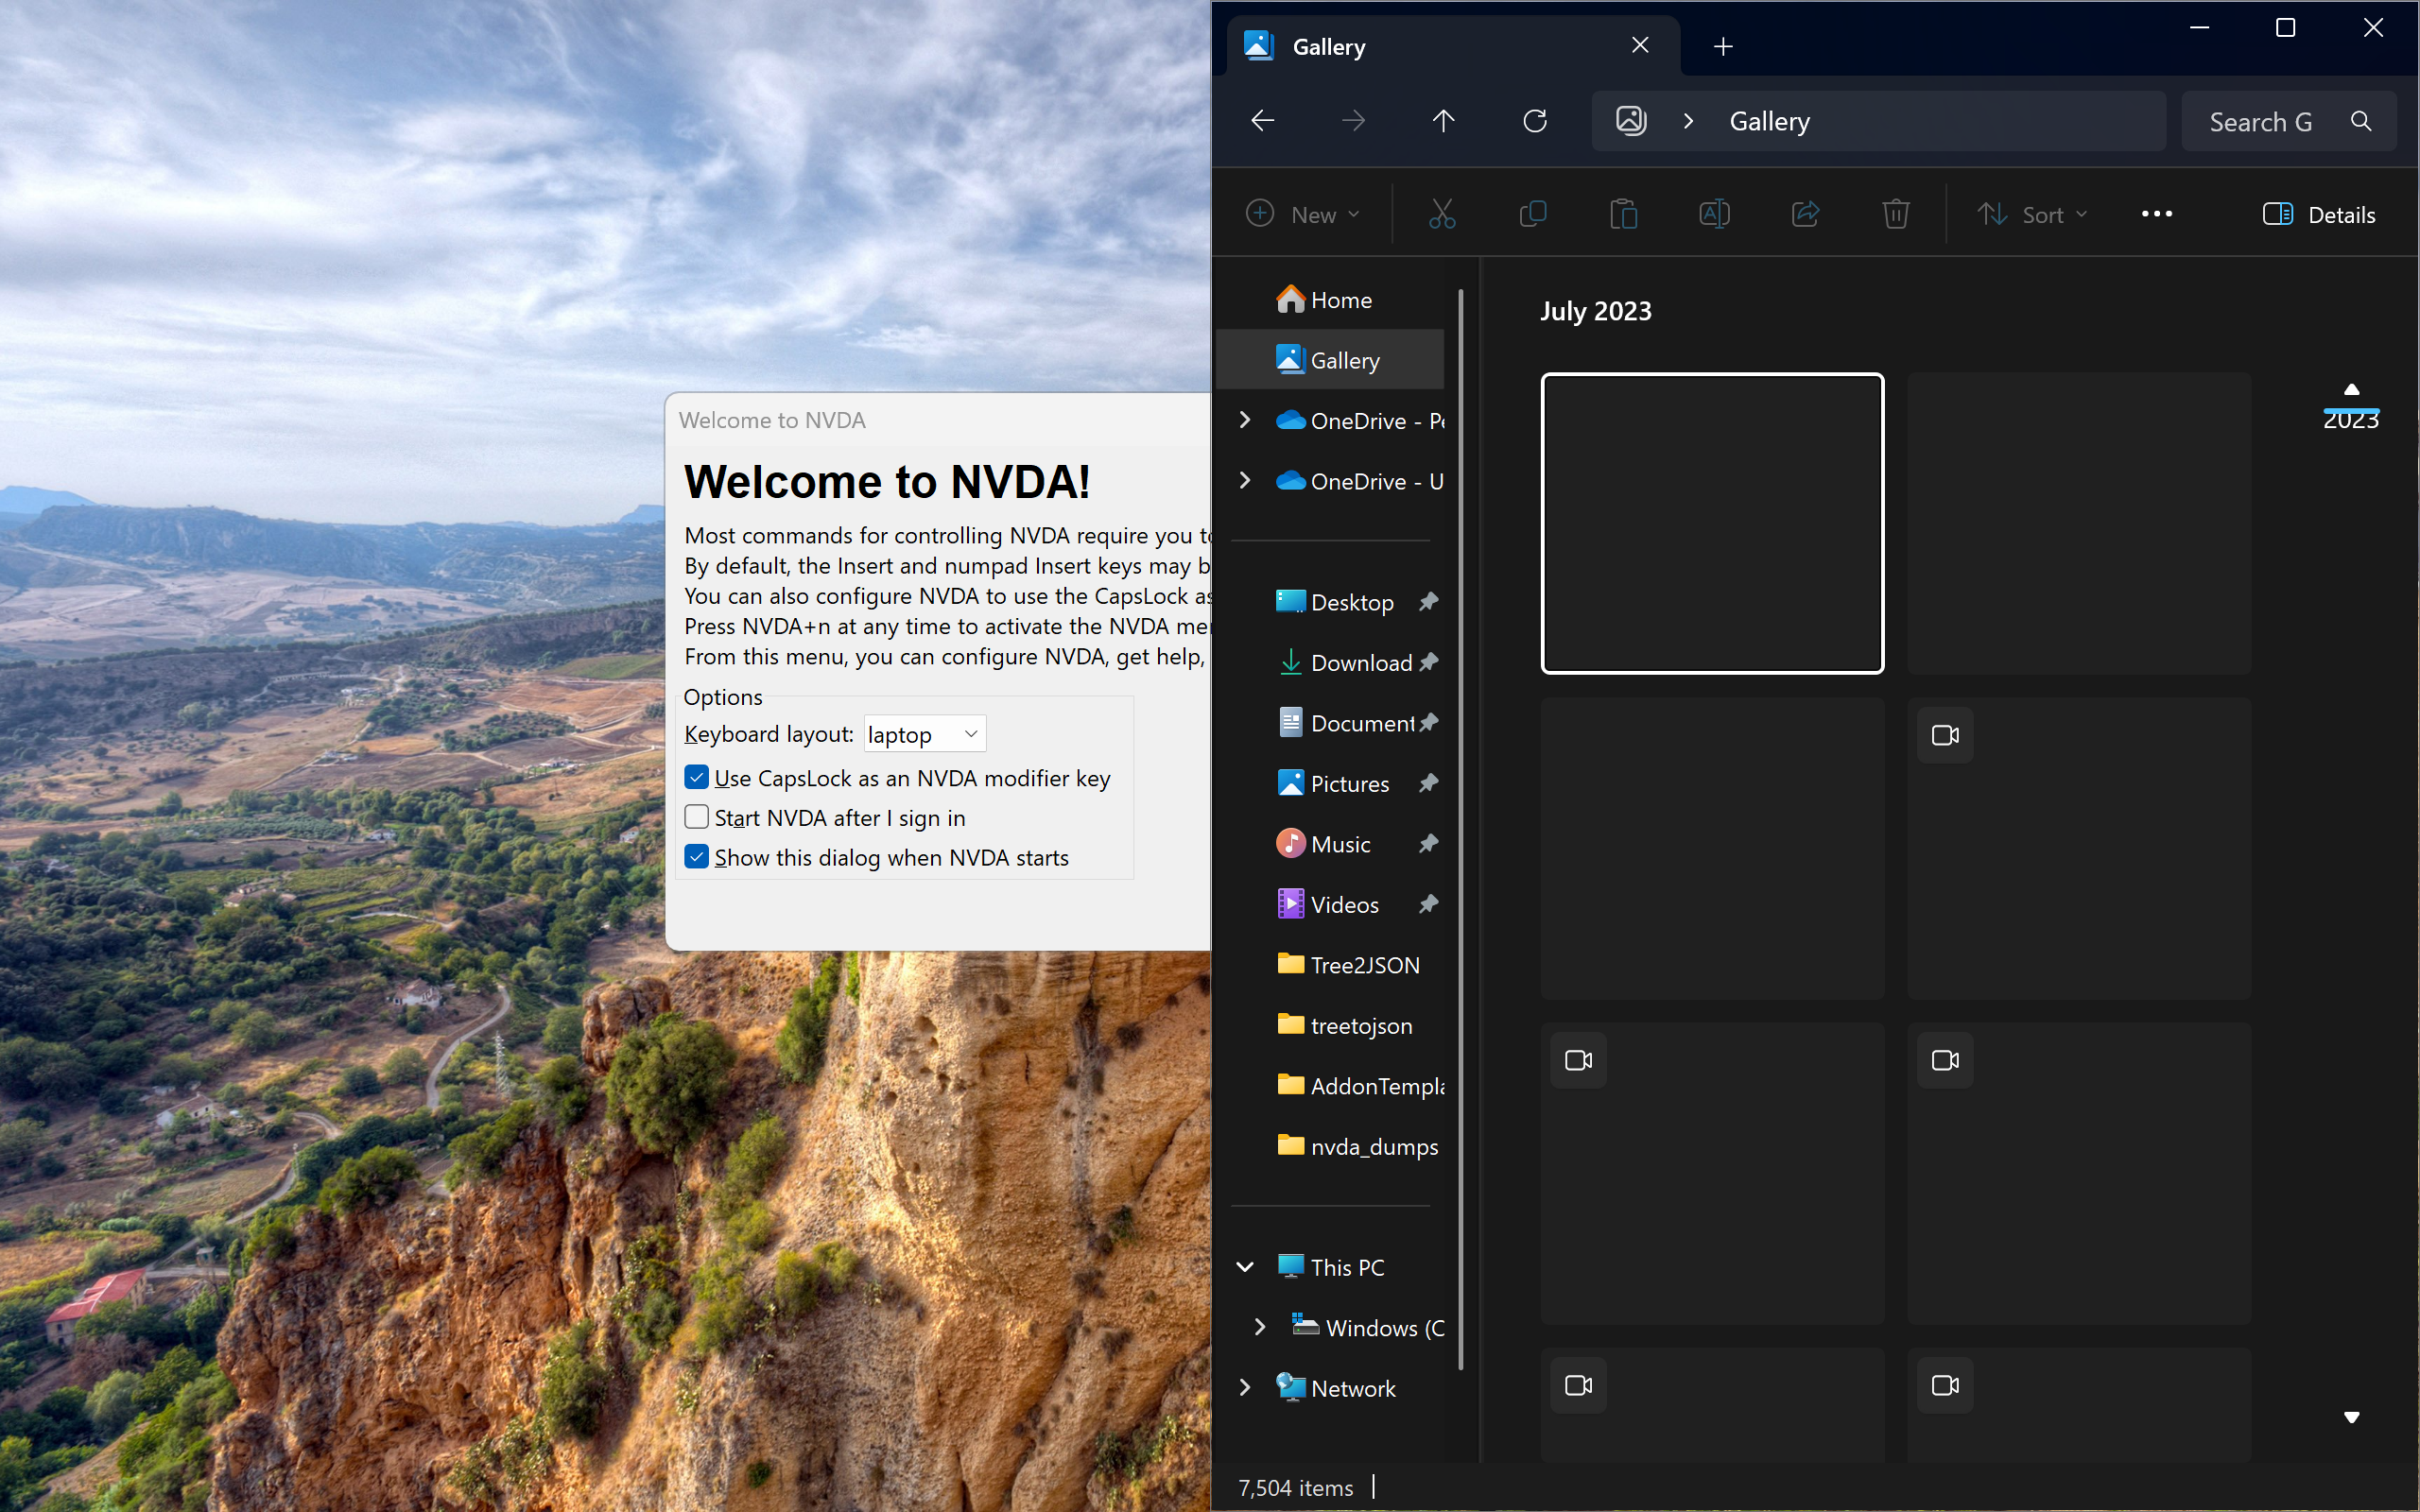
UI elements on screen:
"Desktop - window"
"Google Gemini - window"
"System - menu bar - Contains commands to manipulate the window"
"System - menu item"
"title bar - value: Google Gemini"
"Minimise - button - Moves the window out of the way"
"Maximise - button - Makes the window full screen"
"Close - button - Closes the window"
"window"
"Taskbar - pane"
"pane"
"Running applications - pane"
"Gallery - File Explorer - window"
"System - menu bar - Contains commands to manipulate the window"
"System - menu item"
"Minimise - button - Moves the window out of the way"
"Maximise - button - Makes the window full screen"
"Close - button - Closes the window"
"Gallery - File Explorer - pane"
"pane"
"Gallery - window"
"Gallery - pane"
"window"
"pane"
"Explorer Pane - pane"
"pane"
"Folder Layout Pane - pane"
"Status bar - status bar"
"Property Field - grouping"
"Control Host - pane"
"window"
"Shell Folder View - pane"
"window"
"pane"
"tab control"
"list"
"Gallery - tab"
"graphic"
"Gallery - text"
"Close Tab - button"
" - text"
"Add New Tab - button"
" - text"
"UI element"
"Back - button - Back to nvda_dumps"
" - text"
"Forward - button"
" - text"
"Up to "Desktop" (Alt + Up Arrow) - button"
" - text"
"Refresh "Gallery" (F5) - button"
" - text"
"grouping"
"Address Bar - edit"
"pane"
"Gallery - split button"
"button"
"graphic"
"toggle button"
"ChevronTextBlock - text"
"grouping"
"Gallery - split button"
"button"
"Gallery - text"
"grouping"
"Search Gallery - edit"
"pane"
"Search Gallery - text"
"Search - button"
"window"
"pane"
"window"
"pane"
"window"
"Desktop - list"
"Recycle Bin - list item"
"Adobe Acrobat - list item"
"Adobe Digital Editions 4.5 - list item"
"Attack SharkX3Mouse - list item"
"Audacity"
"Edit - list item"
"HP Support Assistant - list item"
"Imaging Edge Desktop - list item"
"NVDA - list item"
"Remote - list item"
"Riot Client - list item"
"Ryzen Controller - list item"
"Steam - list item"
"VALORANT - list item"
"Viewer - list item"
"AddonTemplate-master - list item"
"nvda_dumps - list item"
"Screenshots - list item"
"treetojson - list item"
"Tree2JSON.nvda-addon - list item"
"treetojson.zip - list item"